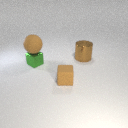
large brown rubber sphere above small green metal cube